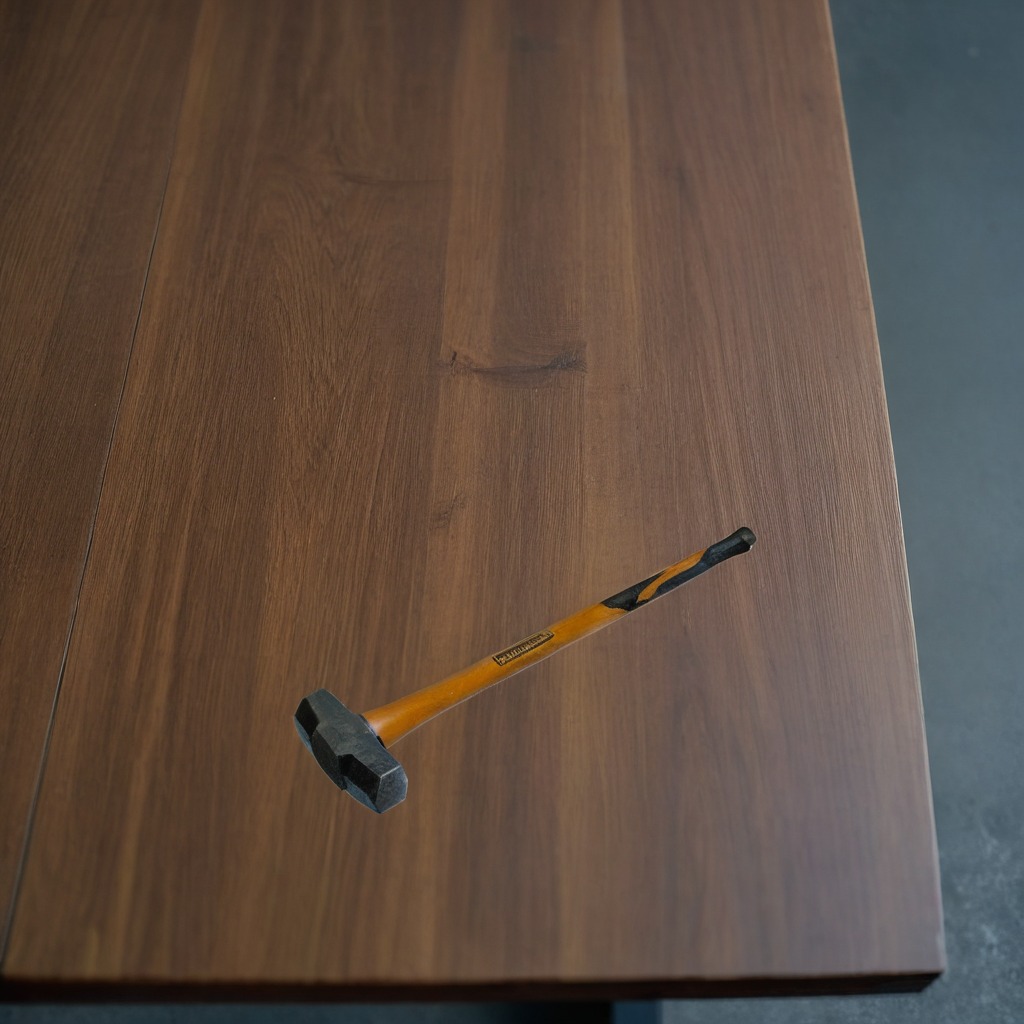
A hammer is lying on the table in the garage at twilight.